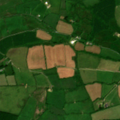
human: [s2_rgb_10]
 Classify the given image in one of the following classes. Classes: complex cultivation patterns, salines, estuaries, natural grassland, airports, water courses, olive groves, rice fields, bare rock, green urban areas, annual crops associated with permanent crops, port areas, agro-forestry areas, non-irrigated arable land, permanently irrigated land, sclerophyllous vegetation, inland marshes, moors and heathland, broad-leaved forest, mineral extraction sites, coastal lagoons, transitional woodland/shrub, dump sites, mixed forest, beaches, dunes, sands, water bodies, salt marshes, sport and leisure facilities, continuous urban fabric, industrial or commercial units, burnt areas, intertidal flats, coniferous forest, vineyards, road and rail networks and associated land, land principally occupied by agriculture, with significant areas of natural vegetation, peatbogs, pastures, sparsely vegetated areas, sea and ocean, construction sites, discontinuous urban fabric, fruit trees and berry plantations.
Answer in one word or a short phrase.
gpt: pastures, coniferous forest